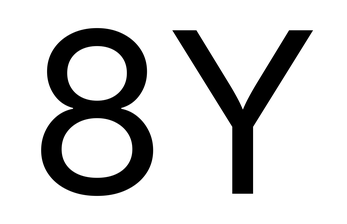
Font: Inter_Regular